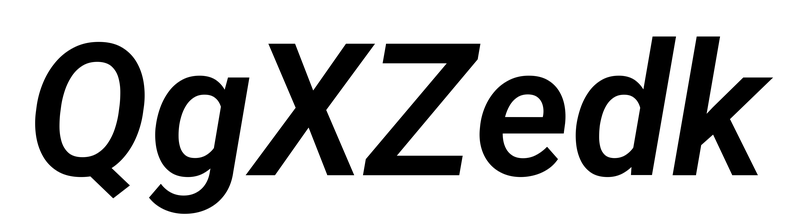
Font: Roboto-Italic_SemiBold_Italic